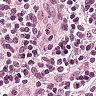
Metastatic tissue present: no